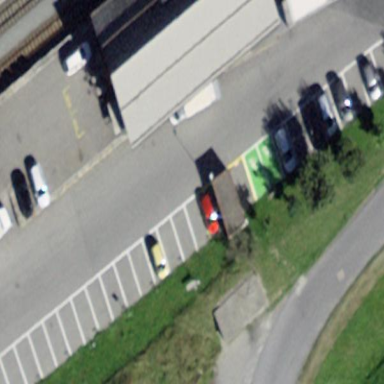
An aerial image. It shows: Paved parking area with park and ride facility.